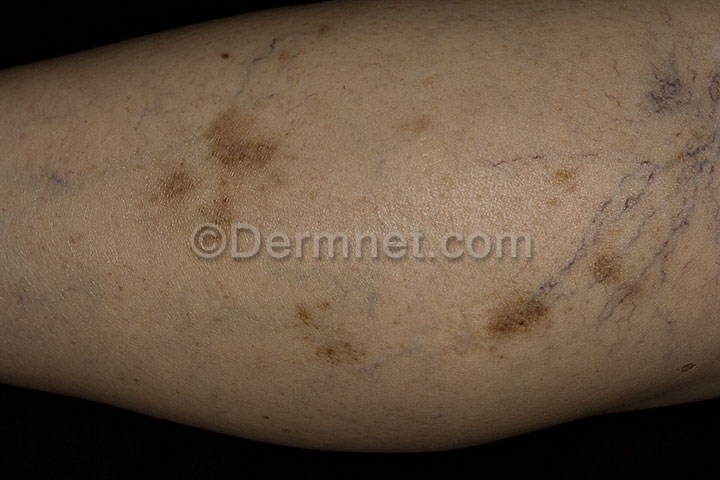
Disease: Psoriasis pictures Lichen Planus and related diseases